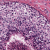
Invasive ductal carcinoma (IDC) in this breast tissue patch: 0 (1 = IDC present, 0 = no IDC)